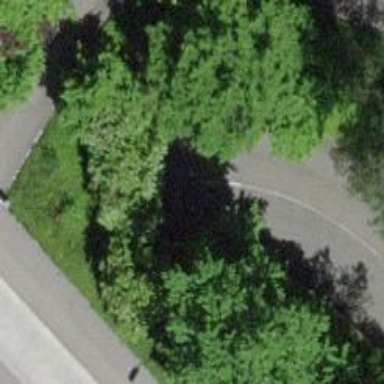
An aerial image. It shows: Parking entrance.